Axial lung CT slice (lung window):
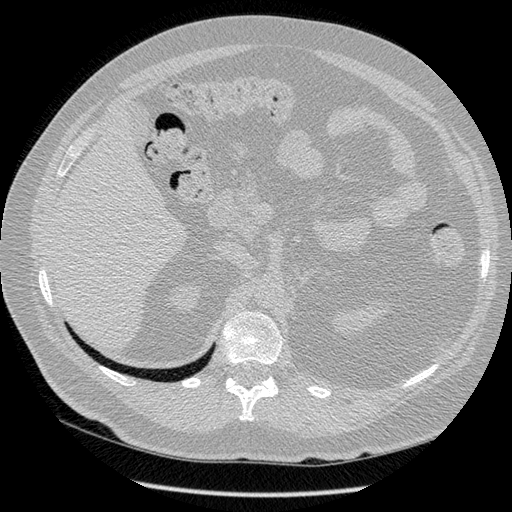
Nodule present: no